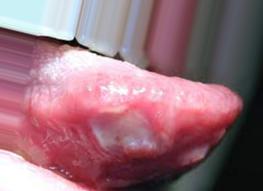
Condition: Mouth Ulcer